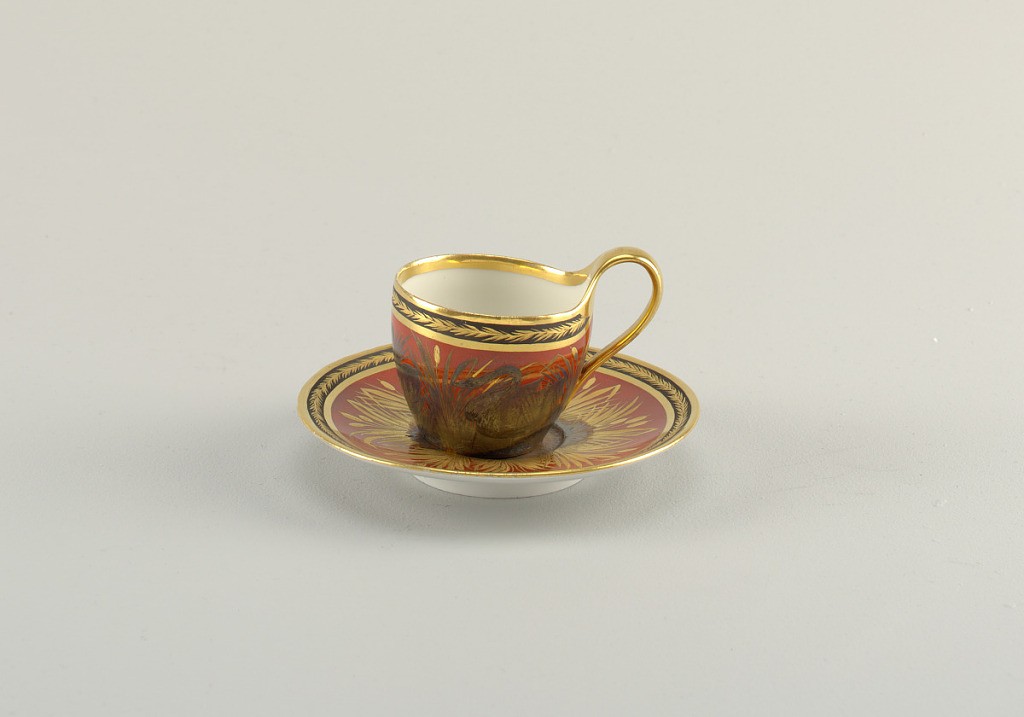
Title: Cup and Saucer with Swans
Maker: Royal Porcelain Manufactory, Berlin, German, established 1763
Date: early 19th century
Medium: hard paste porcelain, vitreous enamel, gold, metal
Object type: cup and saucer
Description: Curved hard-paste porcelain cup with high looped strap handle. Saucer is slightly curved. Overglaze decoration on cup showing silver swans and gold reeds on red ground. Gold edge and band, with foliated black band between them. Saucer with similar decoration, except for swans.